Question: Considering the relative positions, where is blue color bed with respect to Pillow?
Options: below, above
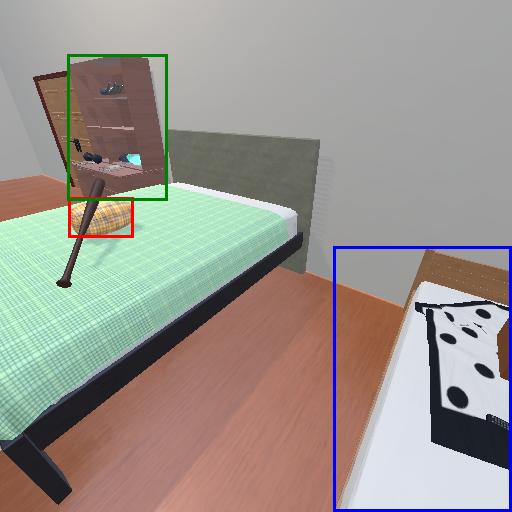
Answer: below